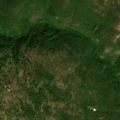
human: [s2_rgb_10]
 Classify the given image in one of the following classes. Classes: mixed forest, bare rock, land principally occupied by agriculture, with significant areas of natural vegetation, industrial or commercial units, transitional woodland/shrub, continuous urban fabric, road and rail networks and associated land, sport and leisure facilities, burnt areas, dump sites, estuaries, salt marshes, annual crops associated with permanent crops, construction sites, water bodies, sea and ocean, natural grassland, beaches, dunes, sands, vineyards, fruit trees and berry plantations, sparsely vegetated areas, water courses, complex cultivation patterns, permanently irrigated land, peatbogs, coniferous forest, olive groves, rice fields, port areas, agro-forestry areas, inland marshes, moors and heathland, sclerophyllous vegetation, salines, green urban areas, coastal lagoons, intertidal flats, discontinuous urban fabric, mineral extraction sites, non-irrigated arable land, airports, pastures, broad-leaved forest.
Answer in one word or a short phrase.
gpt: broad-leaved forest, transitional woodland/shrub